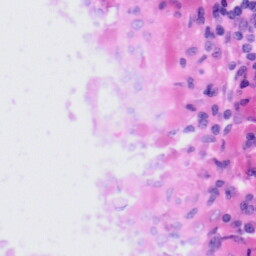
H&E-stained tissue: Tonsil